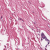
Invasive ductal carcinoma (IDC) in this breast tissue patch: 0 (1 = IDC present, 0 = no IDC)